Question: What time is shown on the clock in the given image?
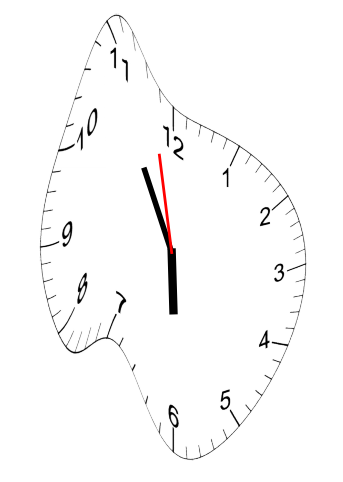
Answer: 05:54:58